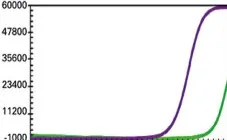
Real-time polymerase chain reaction for Mycoplasma pneumoniae from the first culture of chondrocytes derived from patient's cartilage. Plasma.
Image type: pathology (immunostaining)